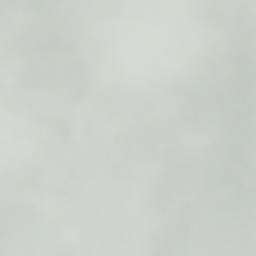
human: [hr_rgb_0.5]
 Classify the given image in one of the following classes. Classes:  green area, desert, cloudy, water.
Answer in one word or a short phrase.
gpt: cloudy